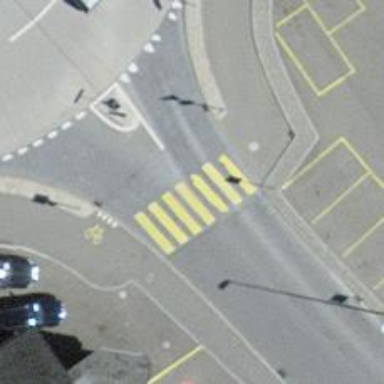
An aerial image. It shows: Marked crossing with zebra markings on the road.